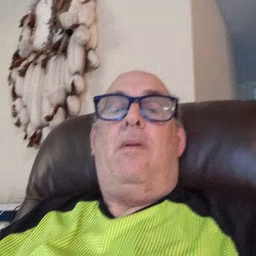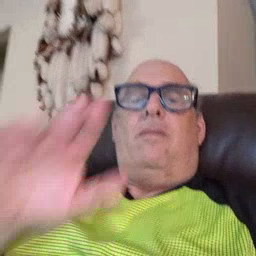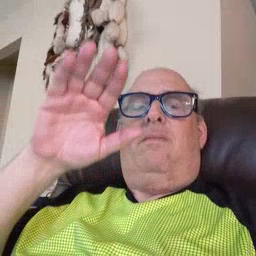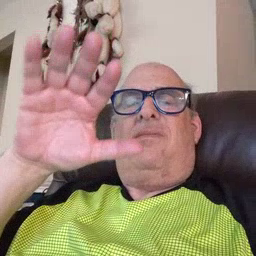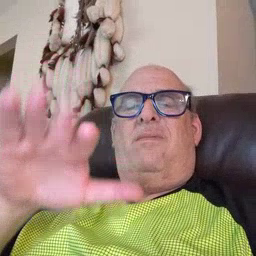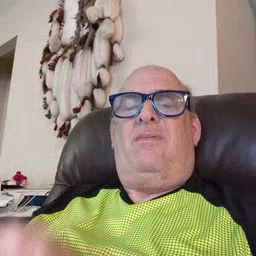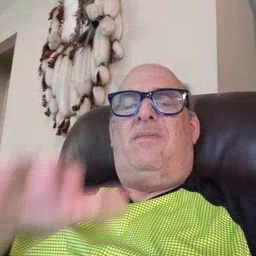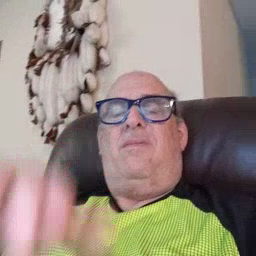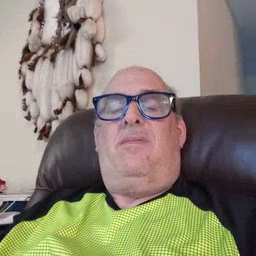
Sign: snow